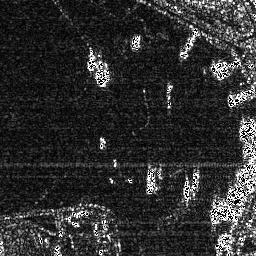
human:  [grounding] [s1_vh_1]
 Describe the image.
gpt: In the satellite image, there is  <ref>1 medium ship </ref> <box>[[33, 16, 42, 33, 0]]</box> located at top,  <ref>1 small ship </ref> <box>[[56, 64, 61, 76, 0]]</box> located at bottom.